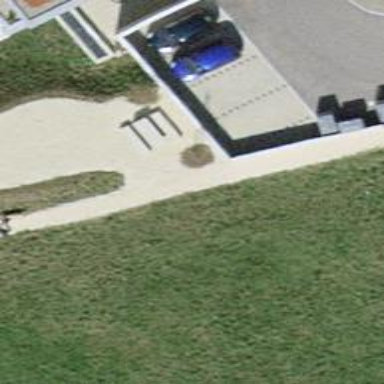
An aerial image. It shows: Picnic table located in leisure land area.